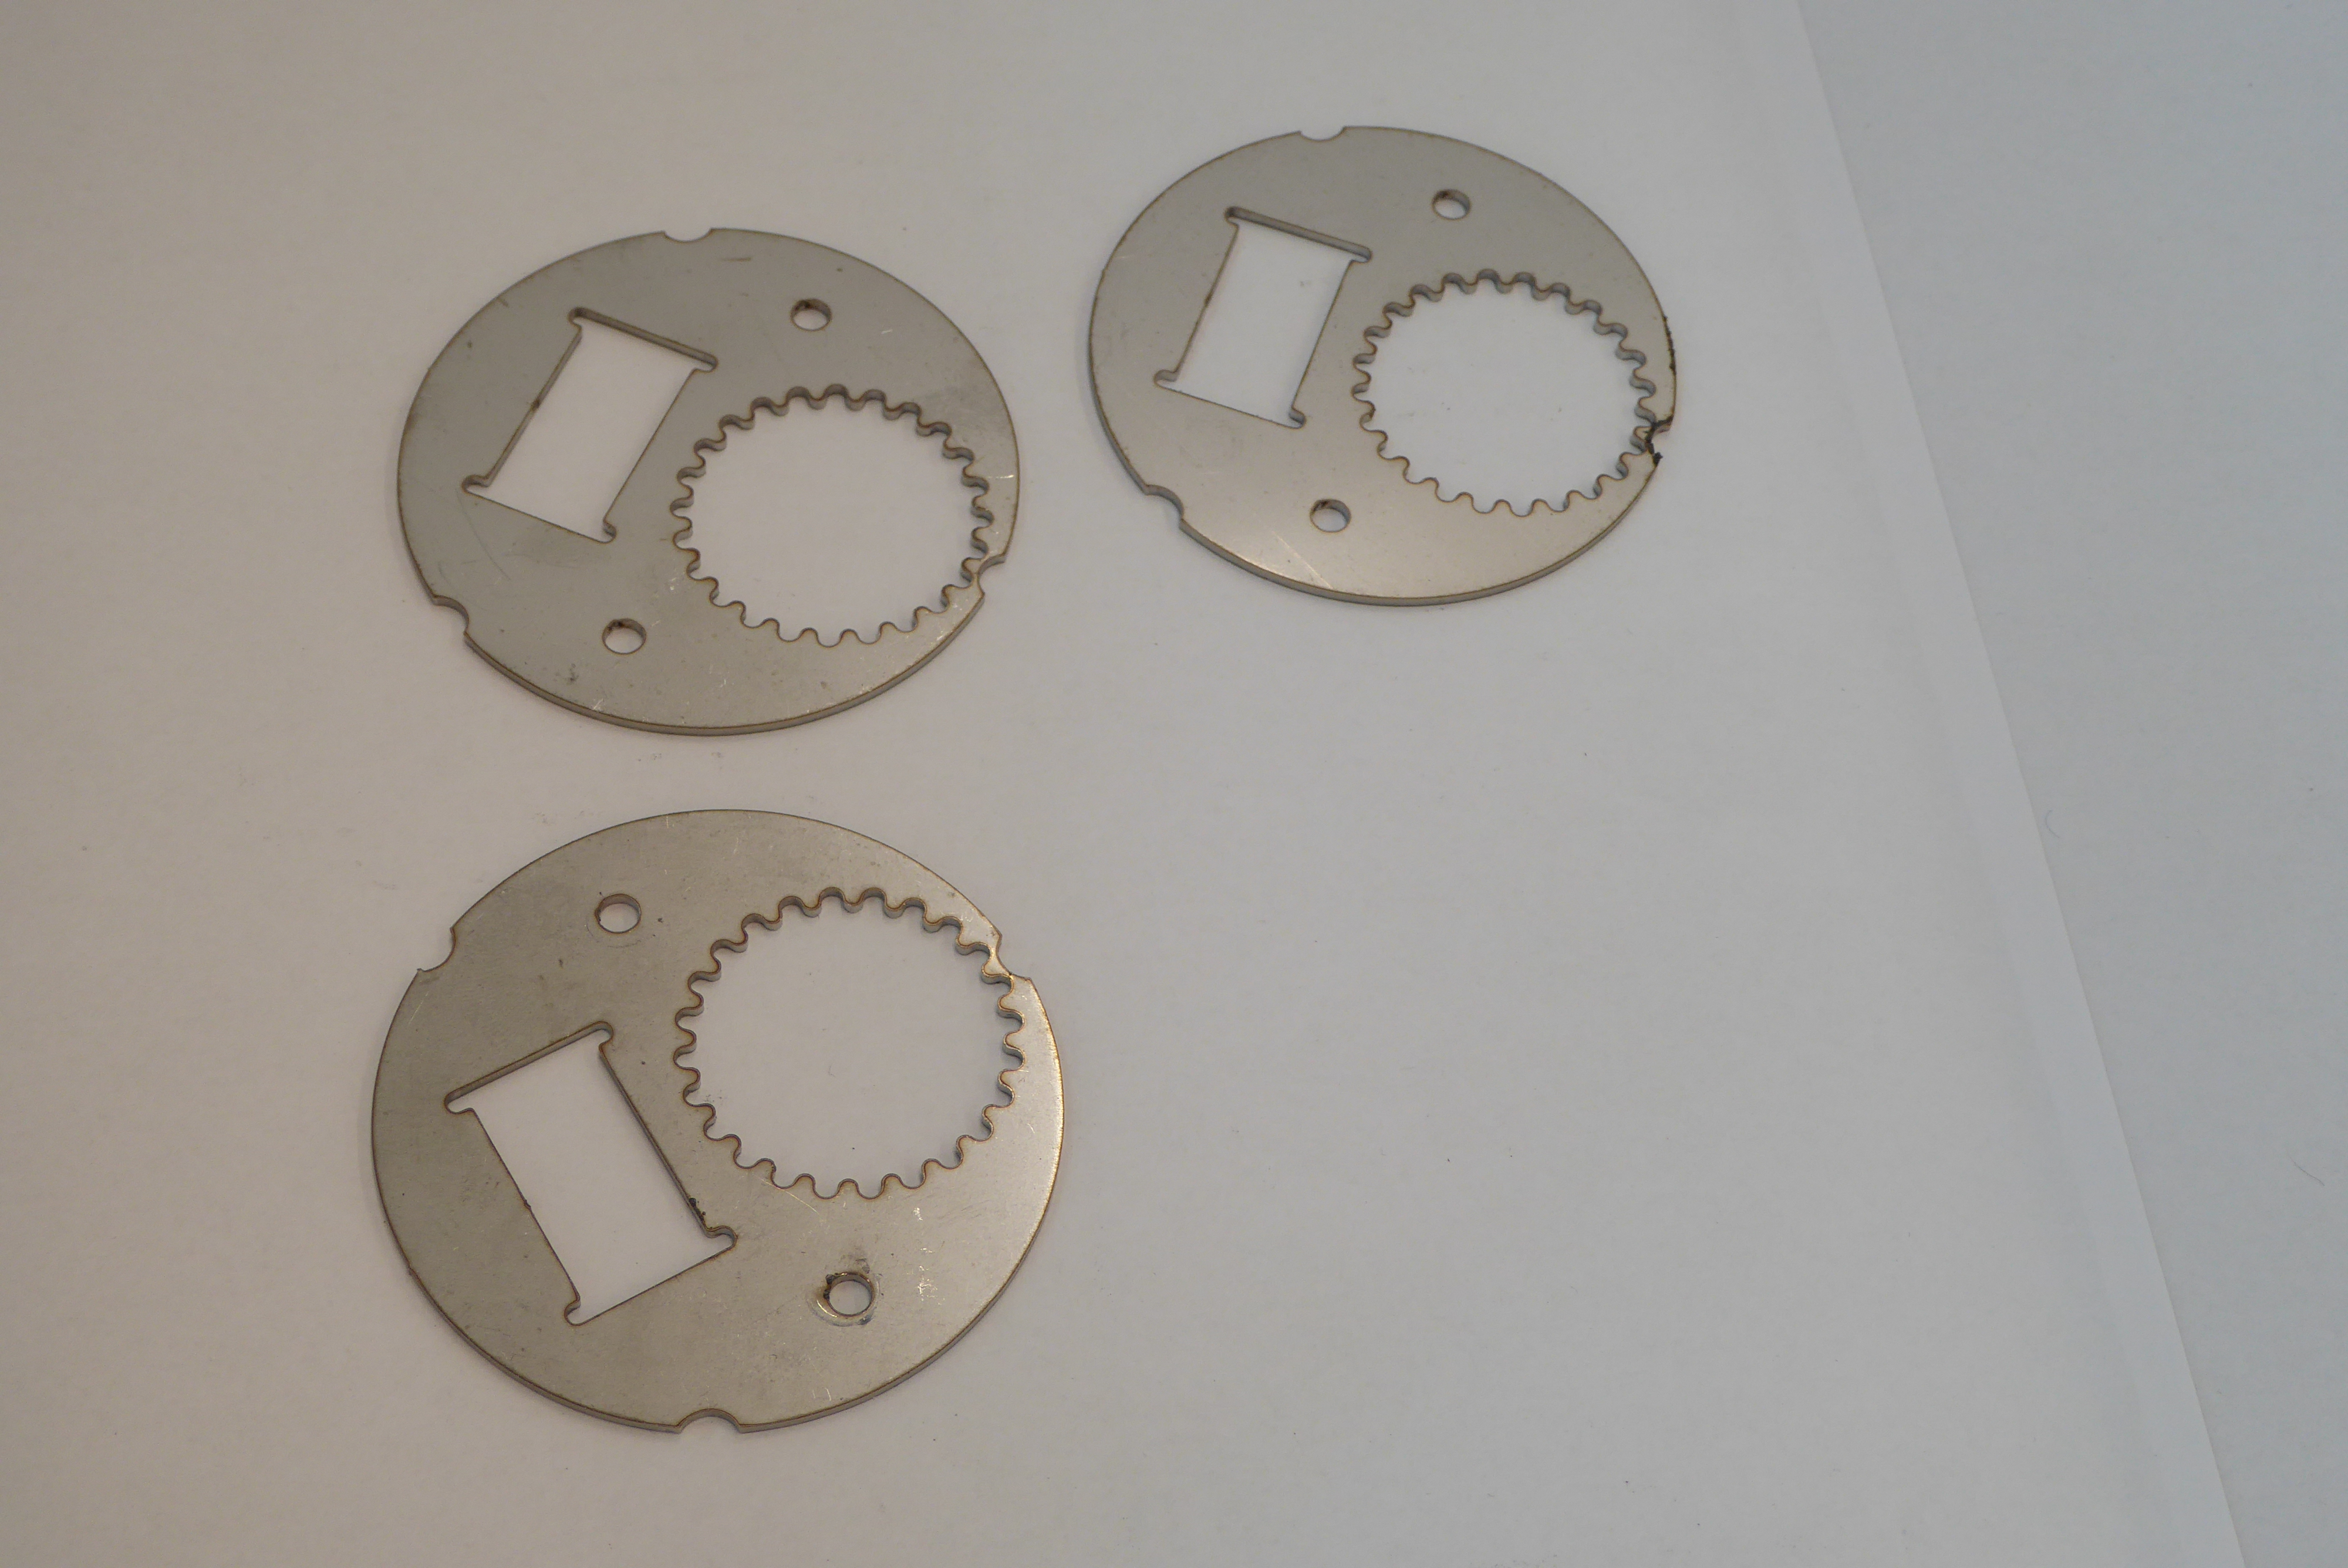
Label: Bottle Opener - Inlay